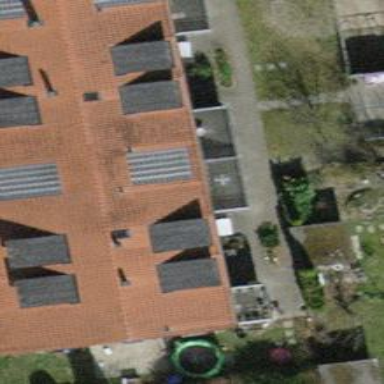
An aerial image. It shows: Terrace building with gabled roof made of tiles.